Aerial crown-view tile of a tropical tree (Barro Colorado Island, Panama), acquired 20240611:
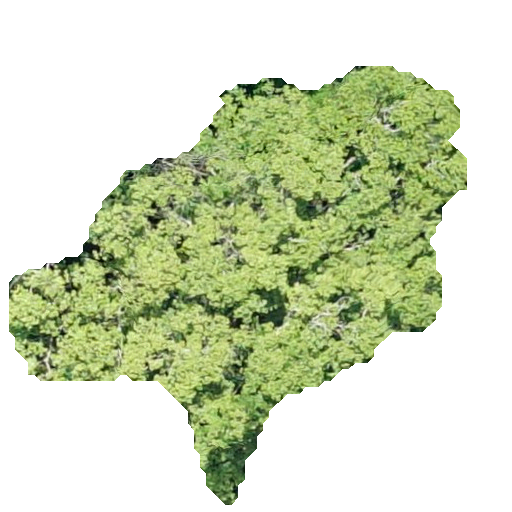
Species: Luehea seemannii
GBIF accepted scientific name: Luehea seemannii
Crown area: 169.252 m²